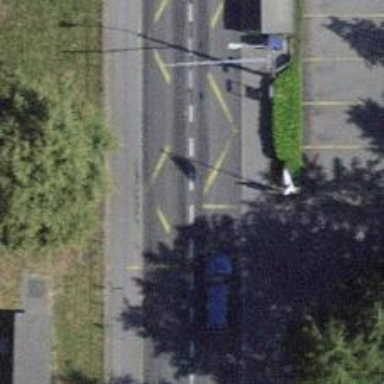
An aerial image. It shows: Trolleybus stop position for public transport.